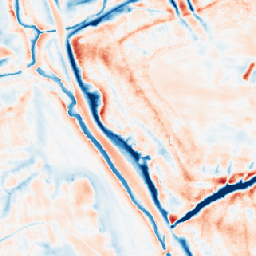
Category: trend_removal
Decomposition family: local_polynomial
Decomposition parameters: window_size: 21
degree: 1
Upsampling method: area
Upsampling parameters: scale: 8
Upsampling scale: 8